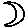
Label: moon